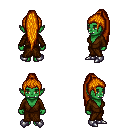
a pixel art fantasy rpg character, female body template, orc, green skin, brown robe, magenta pants, dark blonde extra-long topknot hairstyle, metal boots, four views (front, back, left, right), 2x2 character sprite sheet, small pixel art, hard edges, no anti-aliasing